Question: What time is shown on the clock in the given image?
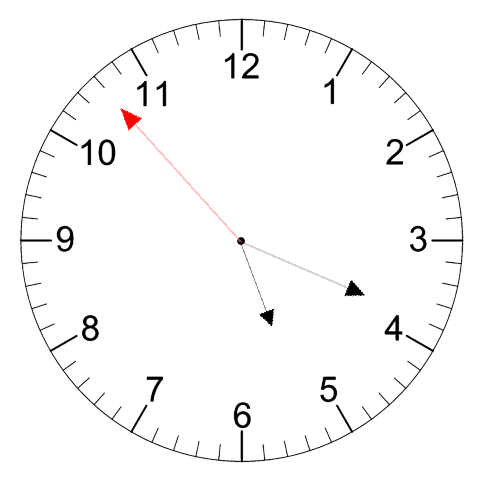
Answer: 05:18:53